Interaction volume radius: 5 \u00c5
Interaction volume height: 25 \u00c5
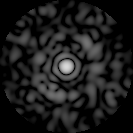
Disorder parameter: 0.8119